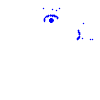
Particle: kaon